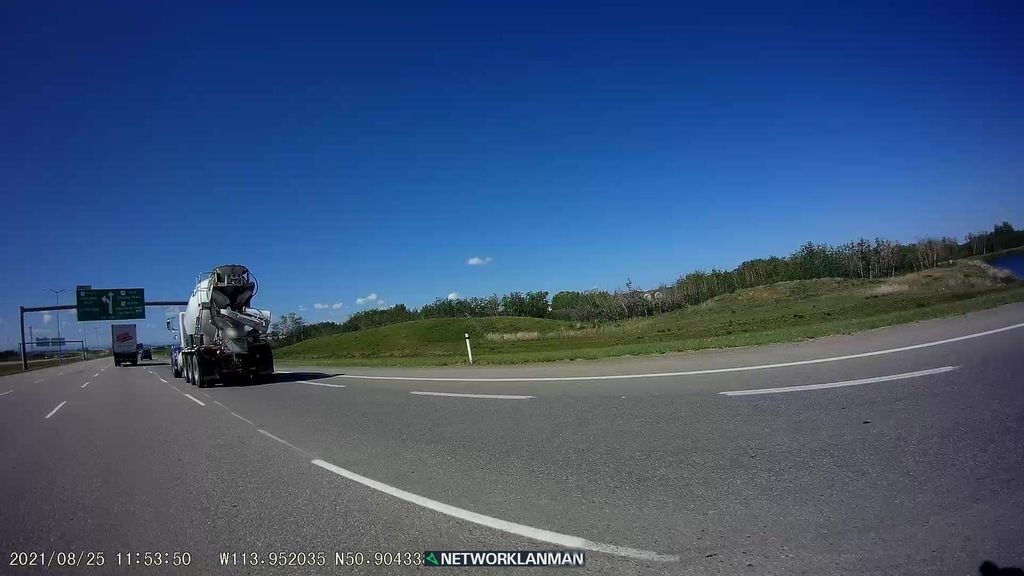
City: calgary